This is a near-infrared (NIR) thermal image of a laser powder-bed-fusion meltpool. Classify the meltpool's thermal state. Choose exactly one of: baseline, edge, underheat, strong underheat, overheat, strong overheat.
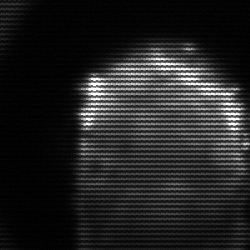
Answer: baseline